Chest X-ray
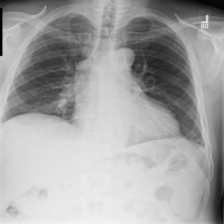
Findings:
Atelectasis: negative
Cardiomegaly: negative
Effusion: negative
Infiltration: negative
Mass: negative
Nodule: negative
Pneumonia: negative
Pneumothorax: negative
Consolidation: negative
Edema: negative
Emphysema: negative
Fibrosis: negative
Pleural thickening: negative
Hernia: negative